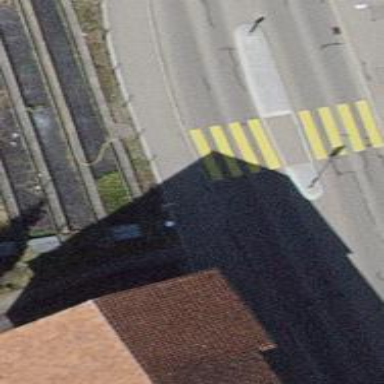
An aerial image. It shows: Bus stop with platform for public transport.